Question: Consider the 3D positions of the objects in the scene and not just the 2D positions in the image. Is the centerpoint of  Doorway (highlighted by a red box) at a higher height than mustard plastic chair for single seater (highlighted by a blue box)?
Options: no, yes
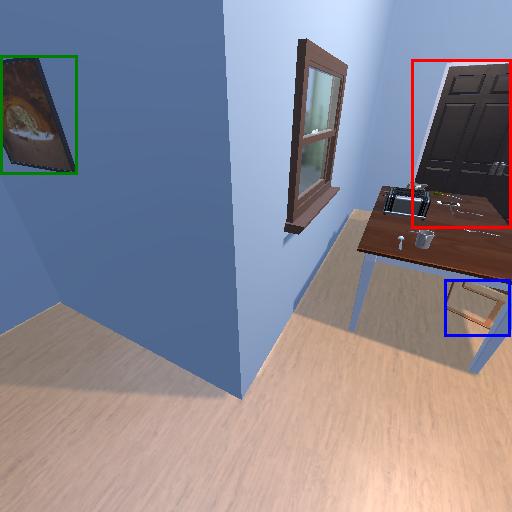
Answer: no